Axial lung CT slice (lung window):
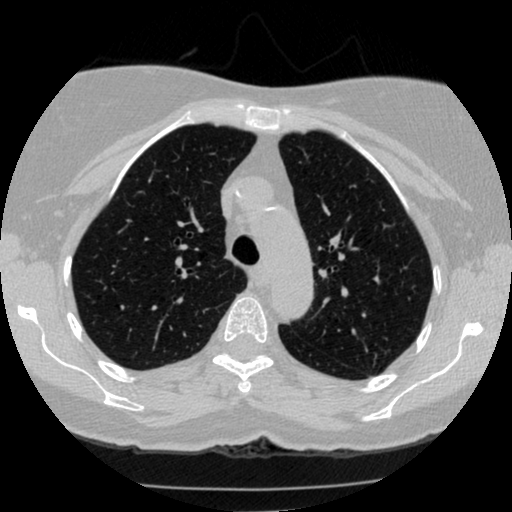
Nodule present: no